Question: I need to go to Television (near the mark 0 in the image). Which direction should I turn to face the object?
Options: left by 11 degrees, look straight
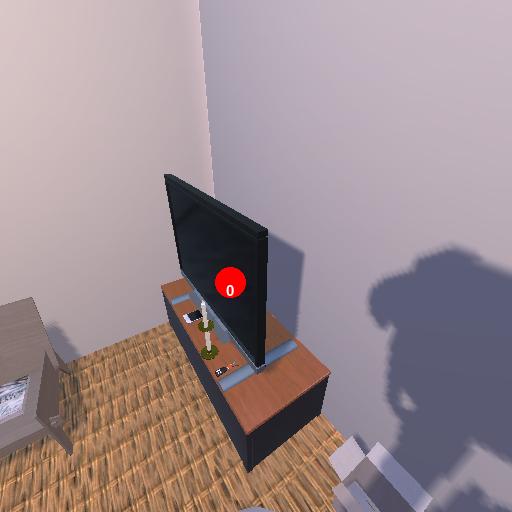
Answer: left by 11 degrees